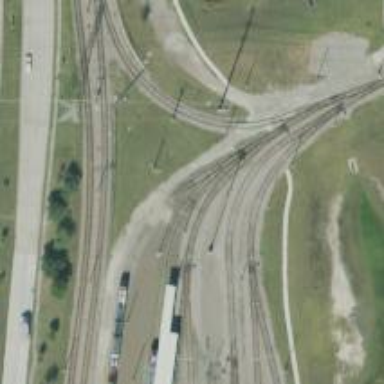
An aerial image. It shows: Light rail service yard with electrified contact lines.